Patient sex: M
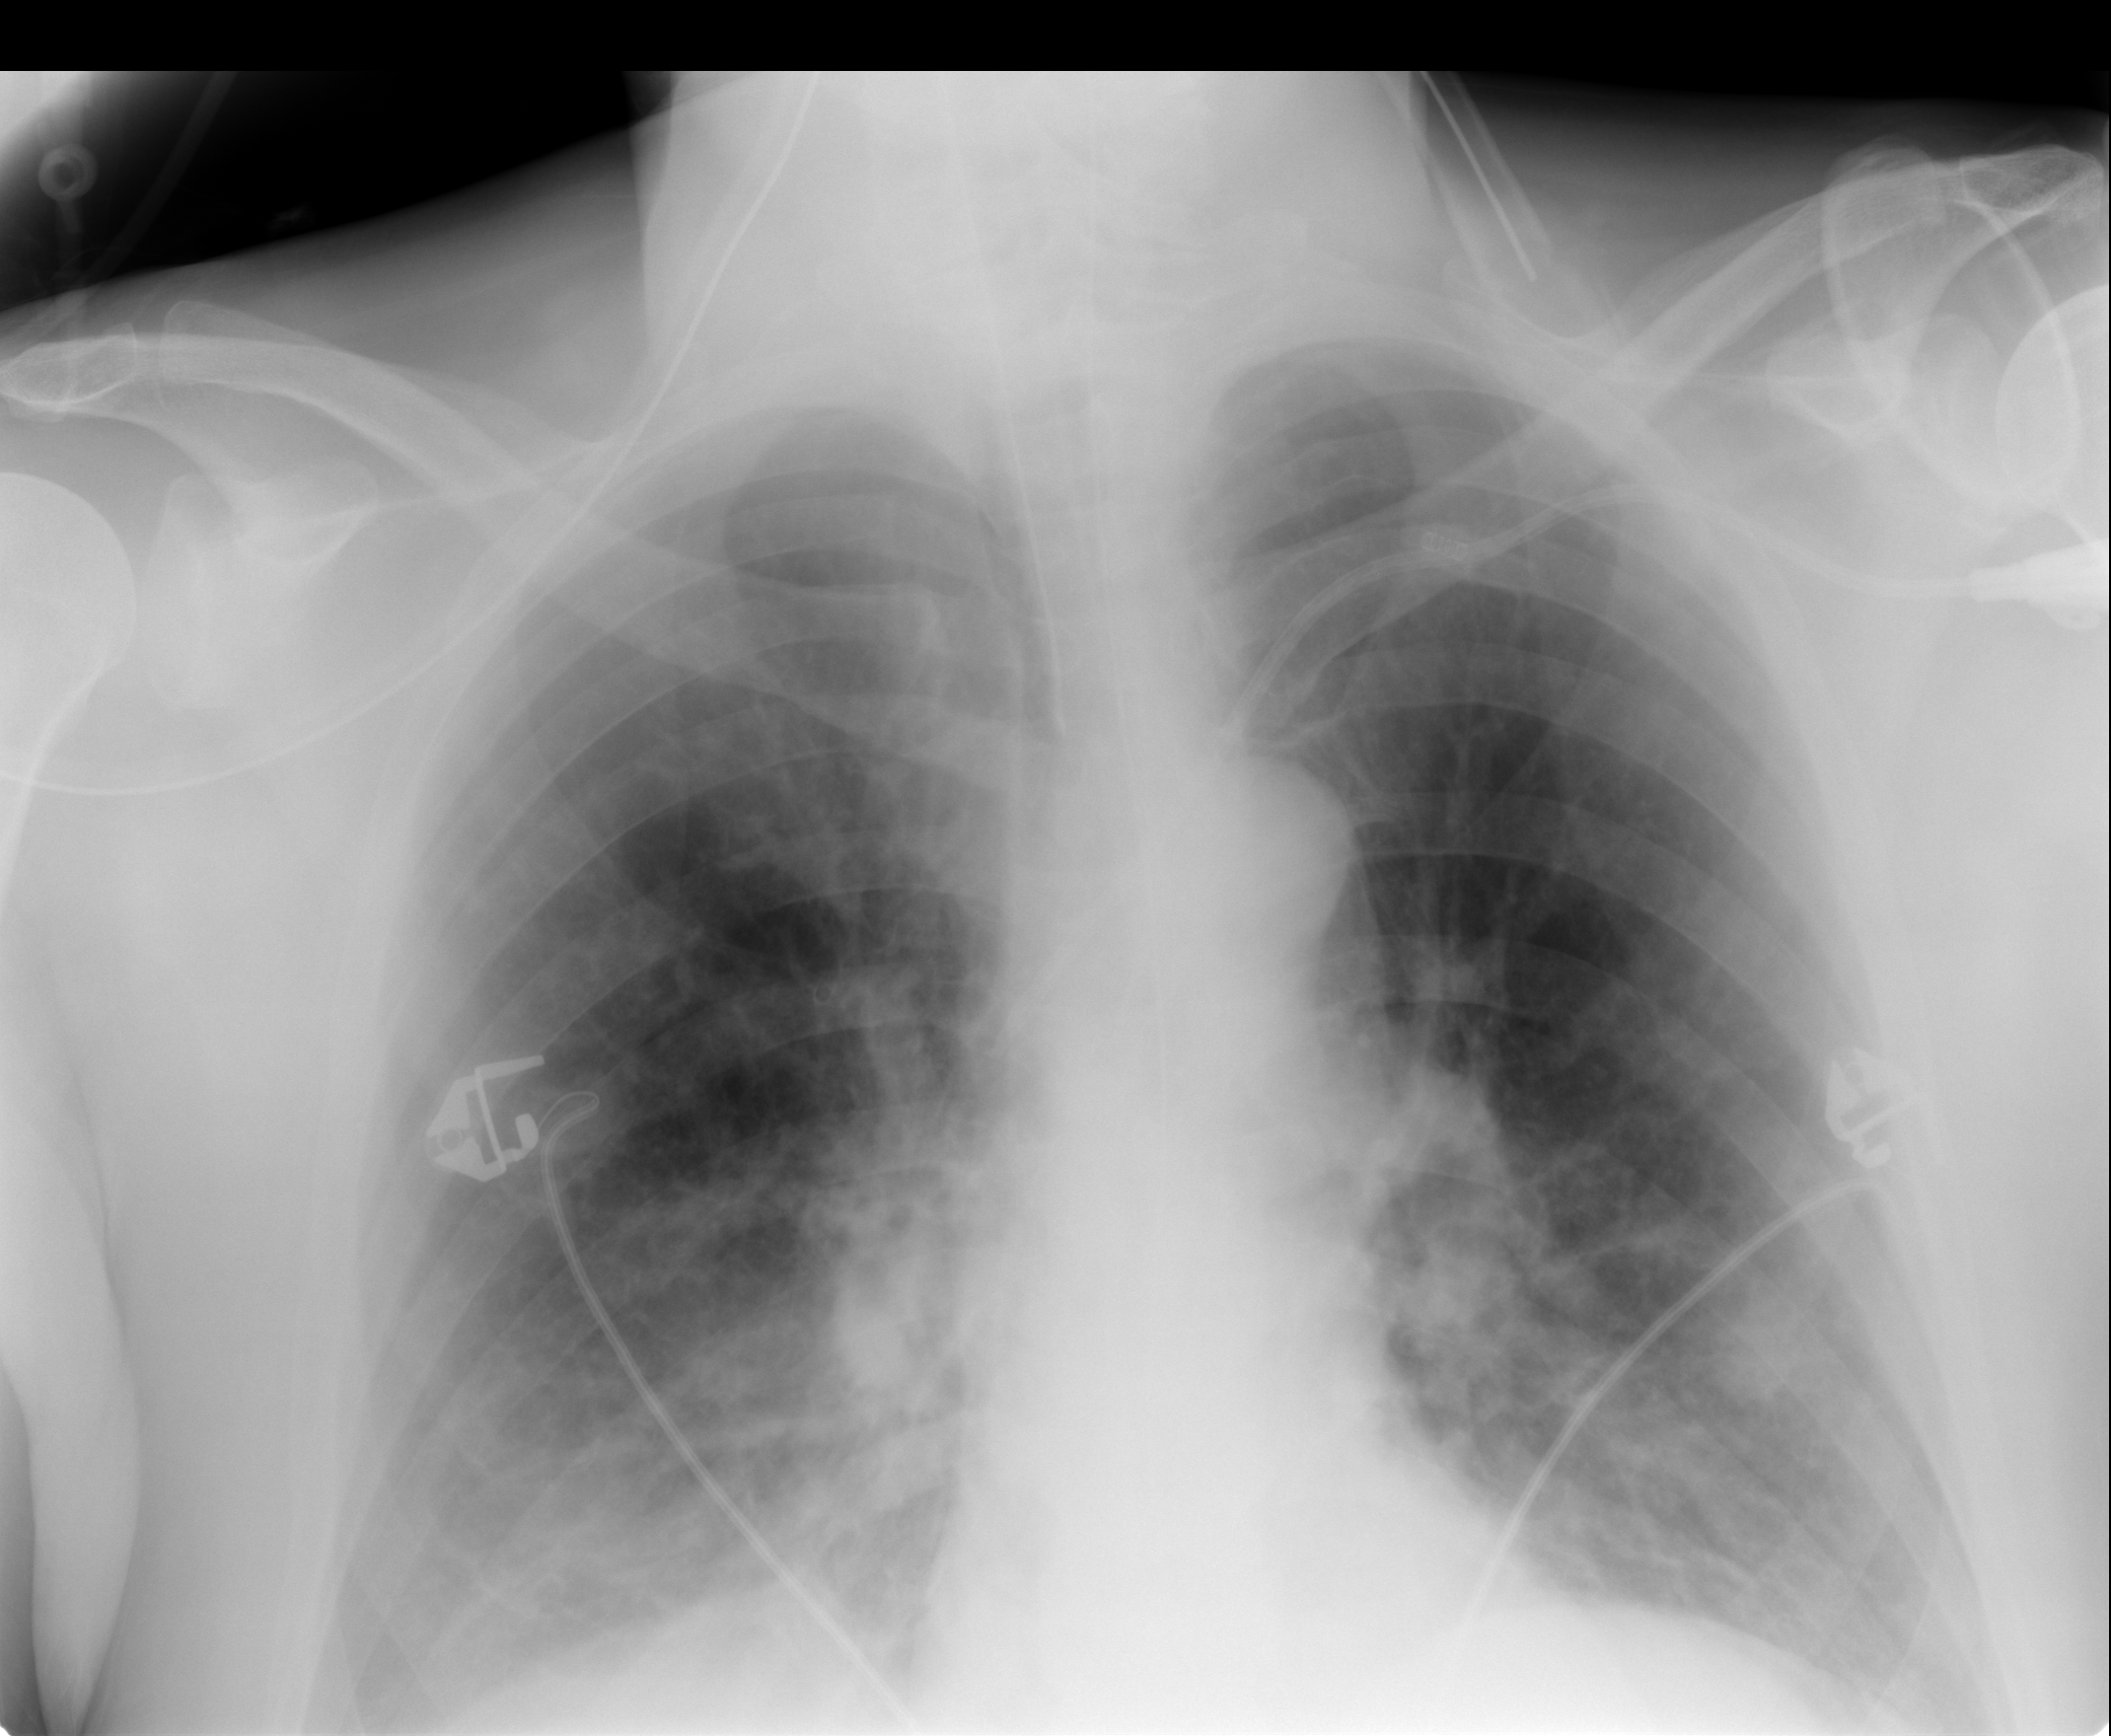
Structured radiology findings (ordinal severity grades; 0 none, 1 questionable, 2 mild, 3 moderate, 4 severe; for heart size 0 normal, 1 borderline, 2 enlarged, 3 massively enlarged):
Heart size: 0
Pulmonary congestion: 2
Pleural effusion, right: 1
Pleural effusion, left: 0
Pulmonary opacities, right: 2
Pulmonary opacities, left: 1
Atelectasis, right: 2
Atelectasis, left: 2